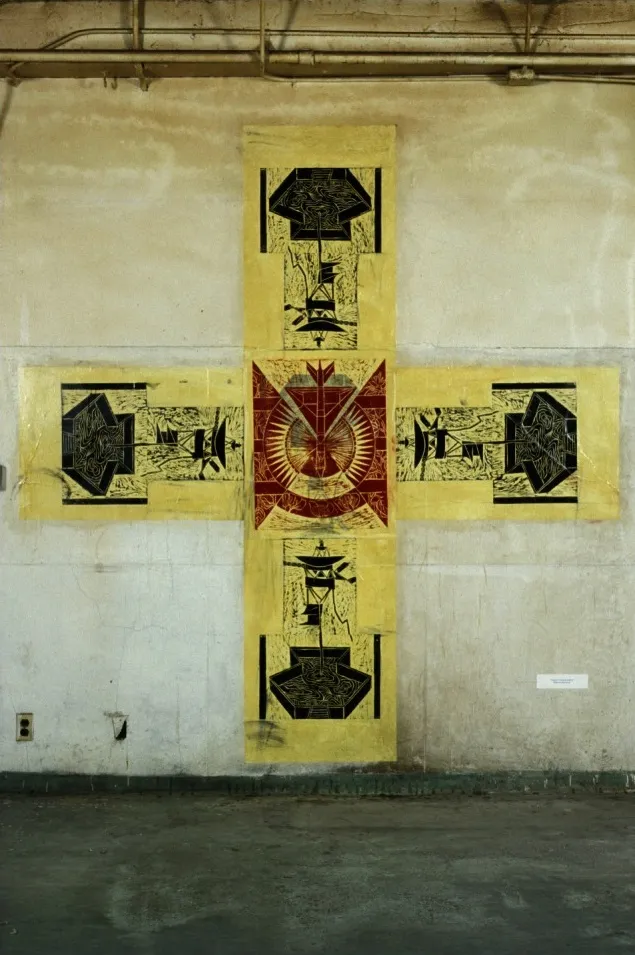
Katherine Sherwood: Voyager's Constant (pre-stroke).
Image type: medical_photograph (skin_photograph)